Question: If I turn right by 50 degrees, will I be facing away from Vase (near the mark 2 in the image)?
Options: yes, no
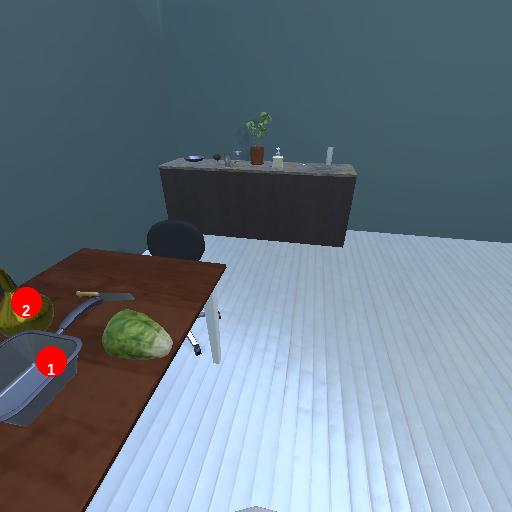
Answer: yes